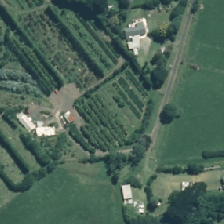
Land cover: indigenous_forest